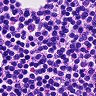
Metastatic tissue present: no